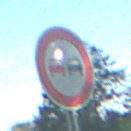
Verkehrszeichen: Ueberholverbot
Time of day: MorningAfternoon
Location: Outdoor (Nature)
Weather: Clear
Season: NotSpecified
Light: Natural